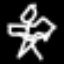
Label: angel